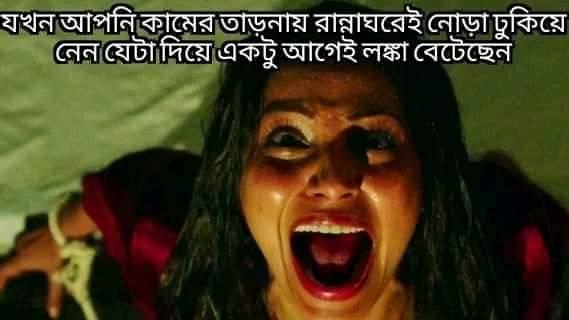
Caption: যখন আপনি কামের তাড়নায় রান্নাঘরেই নোড়া ঢুকিয়ে নেন যেটা দিয়ে একটু আগেই লঙ্কা বেটেছেন
Label: hate